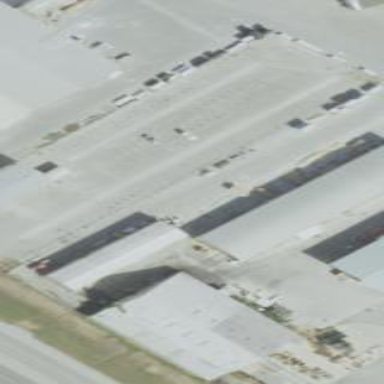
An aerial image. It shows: Industrial building.